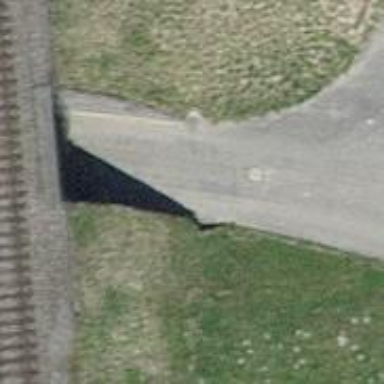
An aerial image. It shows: Asphalt road tunnel designated for service vehicles.